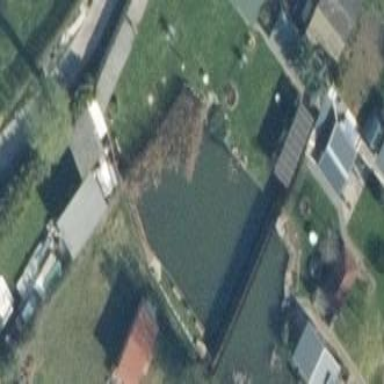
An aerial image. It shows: Pond with natural water.